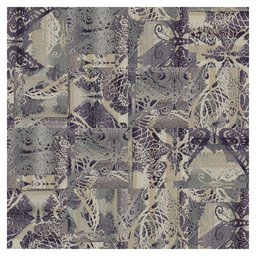
Label: decoration